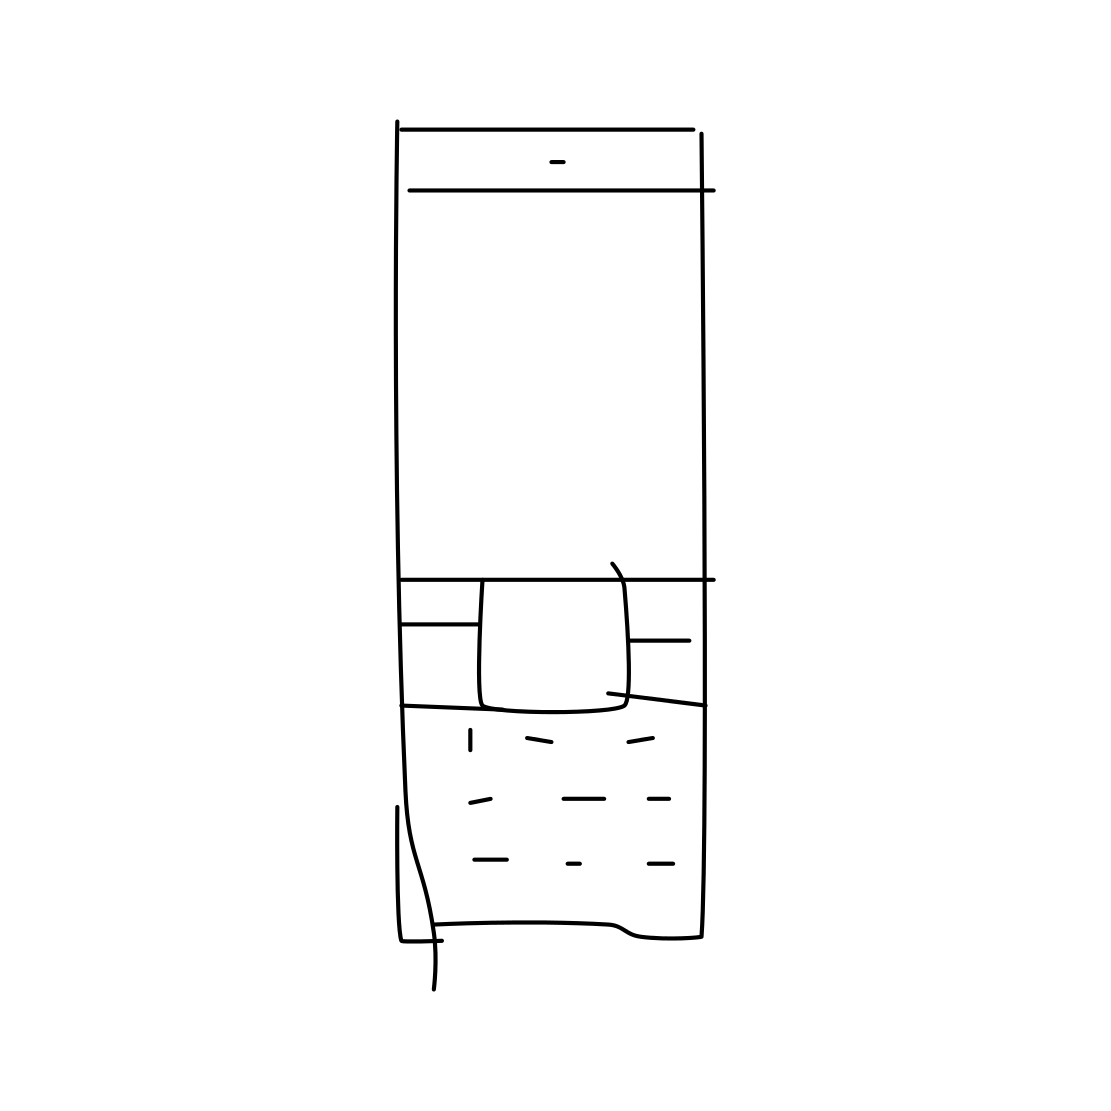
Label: cell phone